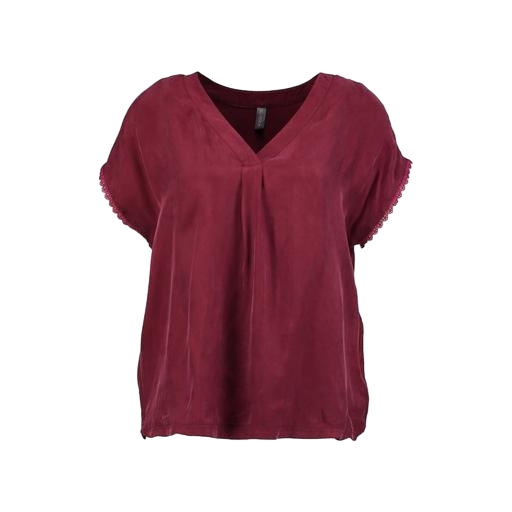
red plus size v-neck top only macy, short-sleeve top only macy, red plus size printed t-shirt only macy, white background